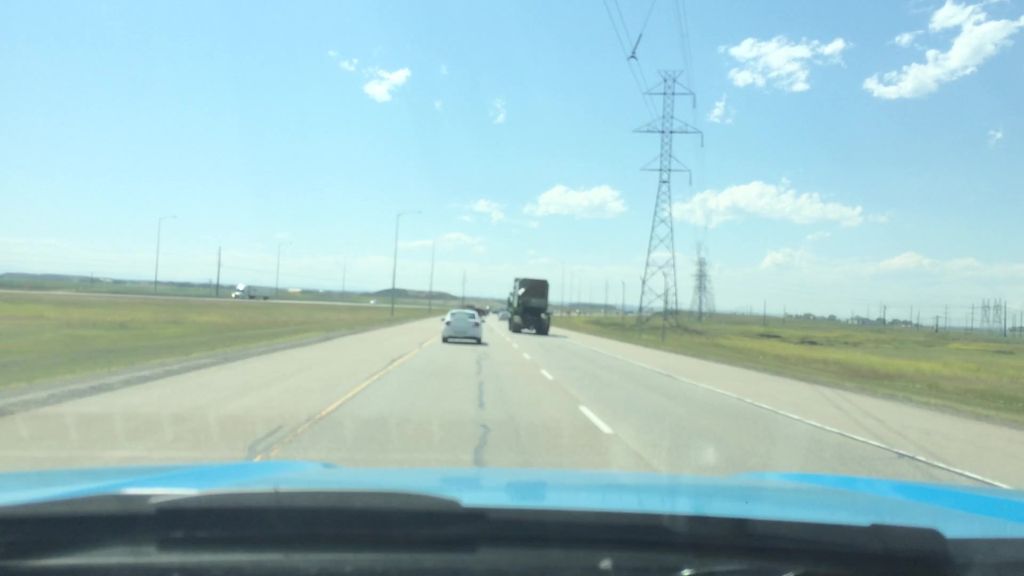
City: calgary